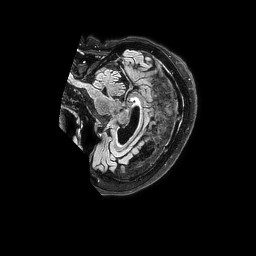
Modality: FLAIR
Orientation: sagittal
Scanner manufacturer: philips
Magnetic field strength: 3 T
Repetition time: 4.8 s
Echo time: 0.34 s